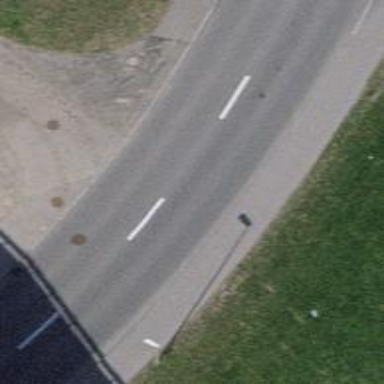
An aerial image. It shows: Well-maintained track road of grade 1.